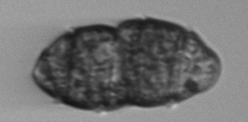
Label: Margalefidinium